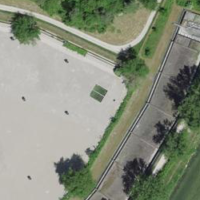
EUNIS habitat code: 14
Species observed at this site:
Lathraea squamaria